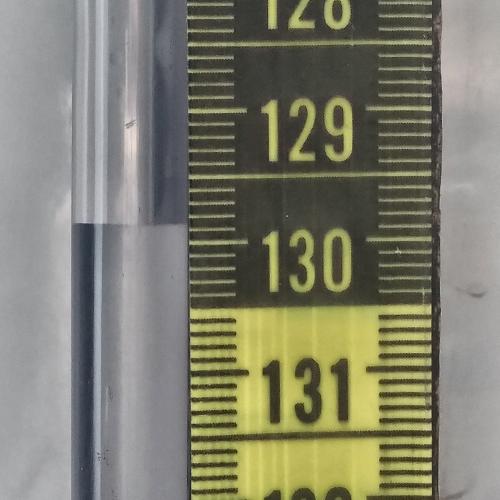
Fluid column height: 129.9 cm